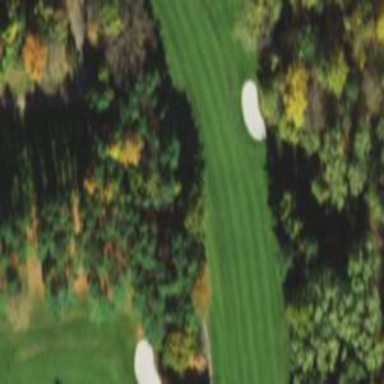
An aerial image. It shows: Golf fairway surrounded by grass.